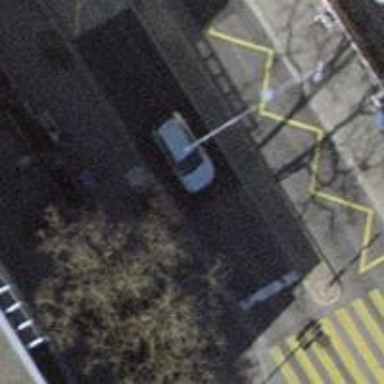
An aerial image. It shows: Bus stop with platform for public transport.